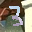
Label: 3